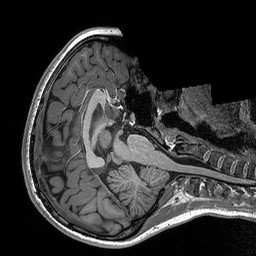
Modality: T1w
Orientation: axial
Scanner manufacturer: siemens
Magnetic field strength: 3 T
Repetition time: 2.3 s